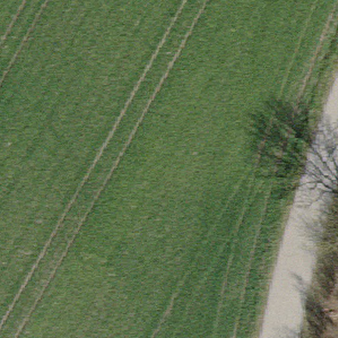
Label: other